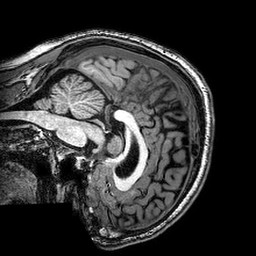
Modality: T1w
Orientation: sagittal
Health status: healthy
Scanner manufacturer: philips
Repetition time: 0.008196 s
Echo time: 0.00377 s